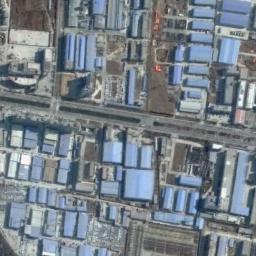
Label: industrial_area